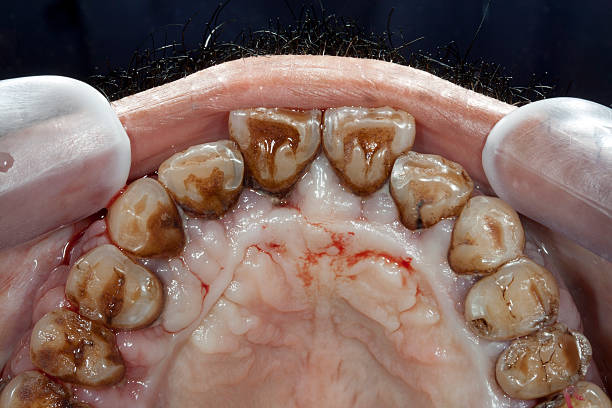
Condition: Gingivitis